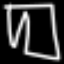
Label: pants